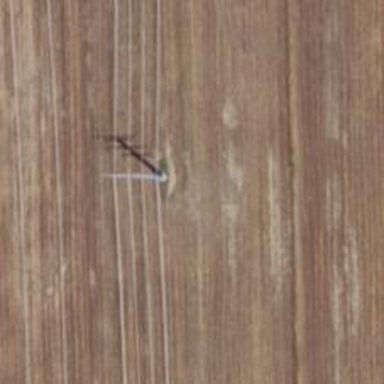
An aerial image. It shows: Power tower.